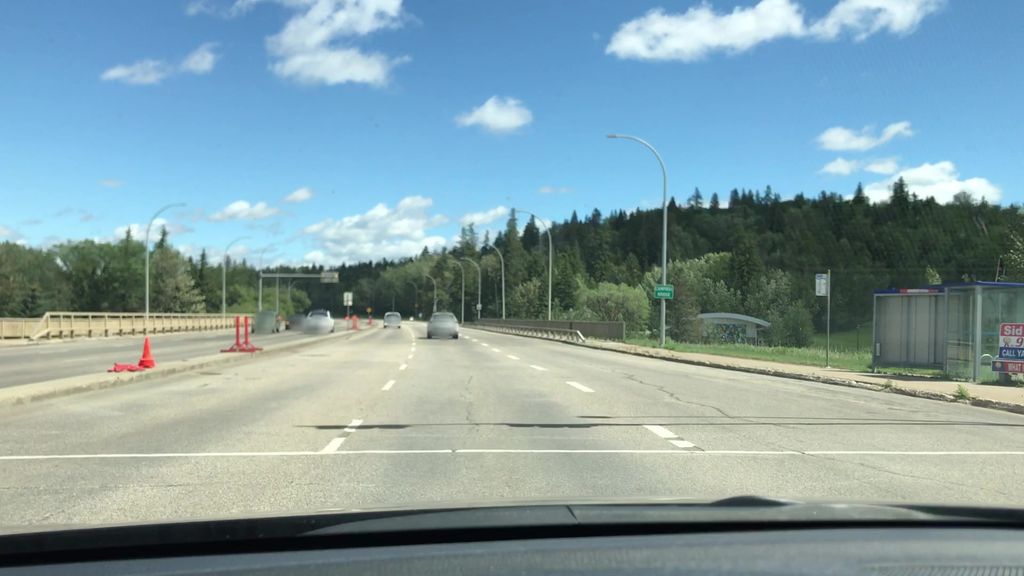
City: edmonton